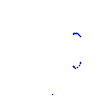
Particle: proton